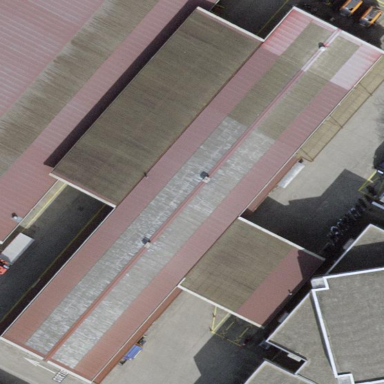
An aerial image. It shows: Industrial building.